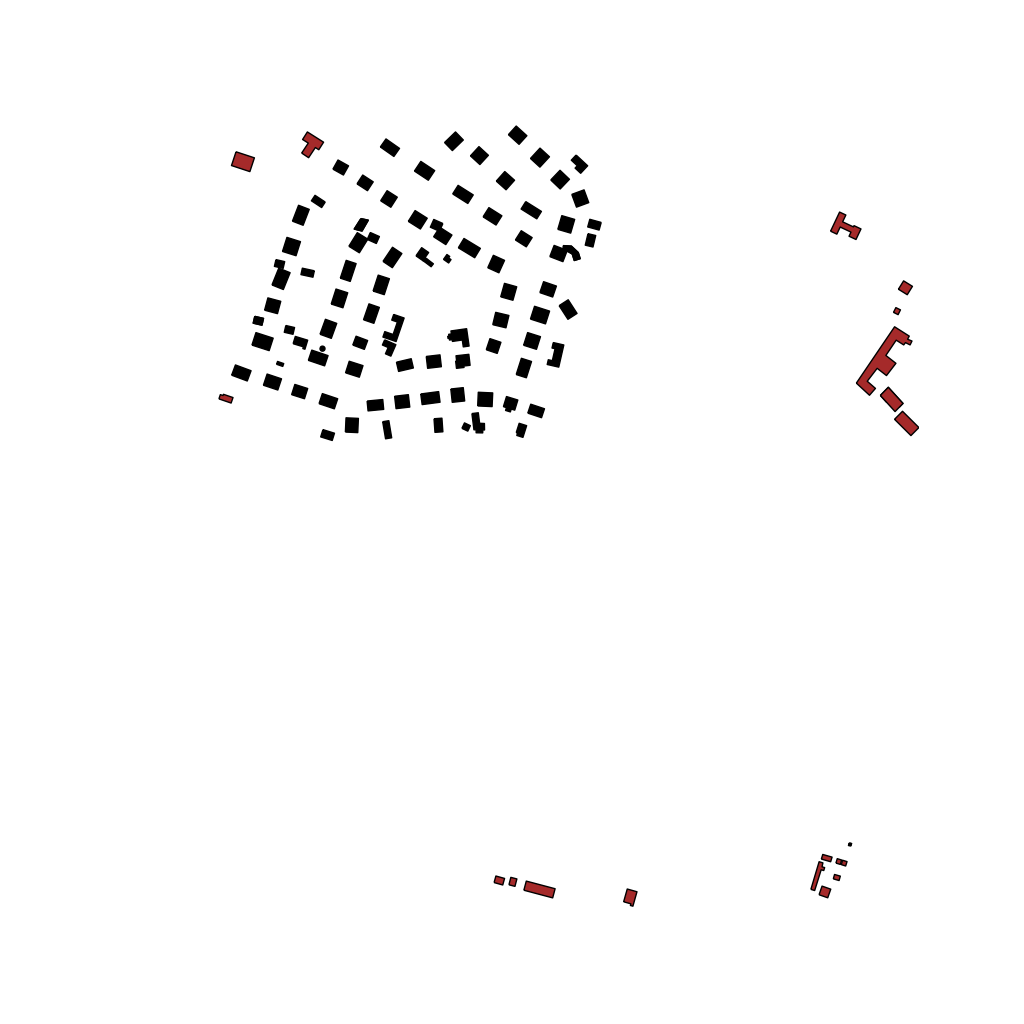
Tags: overhead vector_map, industrial, recreation, residential, special, individual_rise, low_rise, density_2, Building, Facility, 1.0 km²